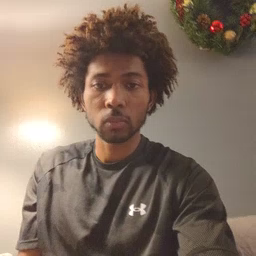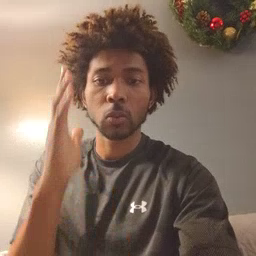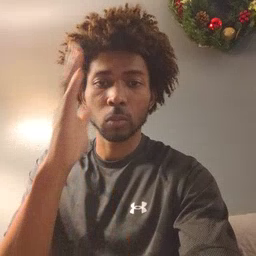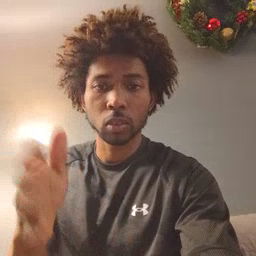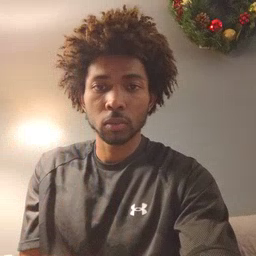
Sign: will